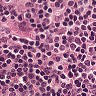
Metastatic tissue present: no